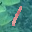
Label: 1